Question: The obvious choice is to exhaust all possible inputs. I think I did. But I am not very sure whether it's valid and I didn't break any rules of non-deterministic finite automata.
My NFA is given by: '(ab u aab u aba)*' and below is my diagram.

Have I missed something?
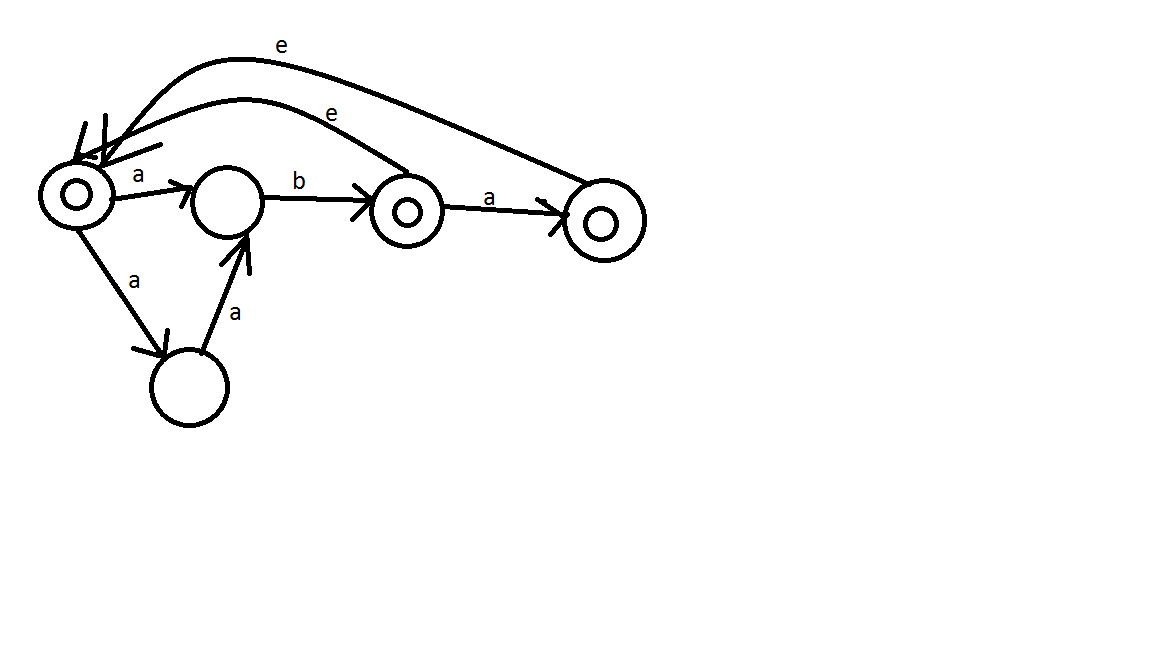
Answer: You aren't missing anything, but the NFA could be simplified considerably by collapsing paths and eliminating l-rules. In order to determine whether your NFA decides the language denoted by the regular expression, you can argue informally by chasing states in the transition graph. In order to talk about the NFA, I'll use the following definition of the d function with final states {q,q,q} and initial state q
- - - - - -
The goal is to show that the NFA accepts precisely the language (ab U aab U aba)*. To this end, we can consider the strings accepted by beginning with l at q and exhausting all possible transitions through the graph, recording the strings built by concatenating the symbols transitioned on, and noting whether such a string is accepted or not. Paths in the graph indicate concatenation; final states indicate acceptance or disjunction; loops indicate Kleene star.
> From q and l we can transition on to q or q. On q and we can transition to q. Hence, on q we have either or and nothing else. From q and or we can transition to q on . Hence, at q we have either or and nothing else. From q and or we can transition to q on l or q on . Hence, on q and or we have either or or and nothing else. Finally, on q and we can transition to q on l. Since we have or or and transitioned to the start state, meaning our derivation can repeat itself zero or more times, and we have exhausted the possible transitions, we conclude that the NFA decides the Kleene closure of or or .
There are more formal methods of showing that a given NFA decides a language. But the easiest way is to exhaust all possible paths through the NFA, introducing Kleene closures on cycles. An example of a formal method would be to convert the NFA to a regular expression, then derive the equality of the obtained expression and the target expression axiomatically. This is largely unnecessary.
You probably have done precisely what I just wrote, however, making this entire post unnecessary. If not, I hope it shows the kind of informal reasoning you can use to convince yourself that an NFA decides a language.